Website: walmart
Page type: customer-info-address
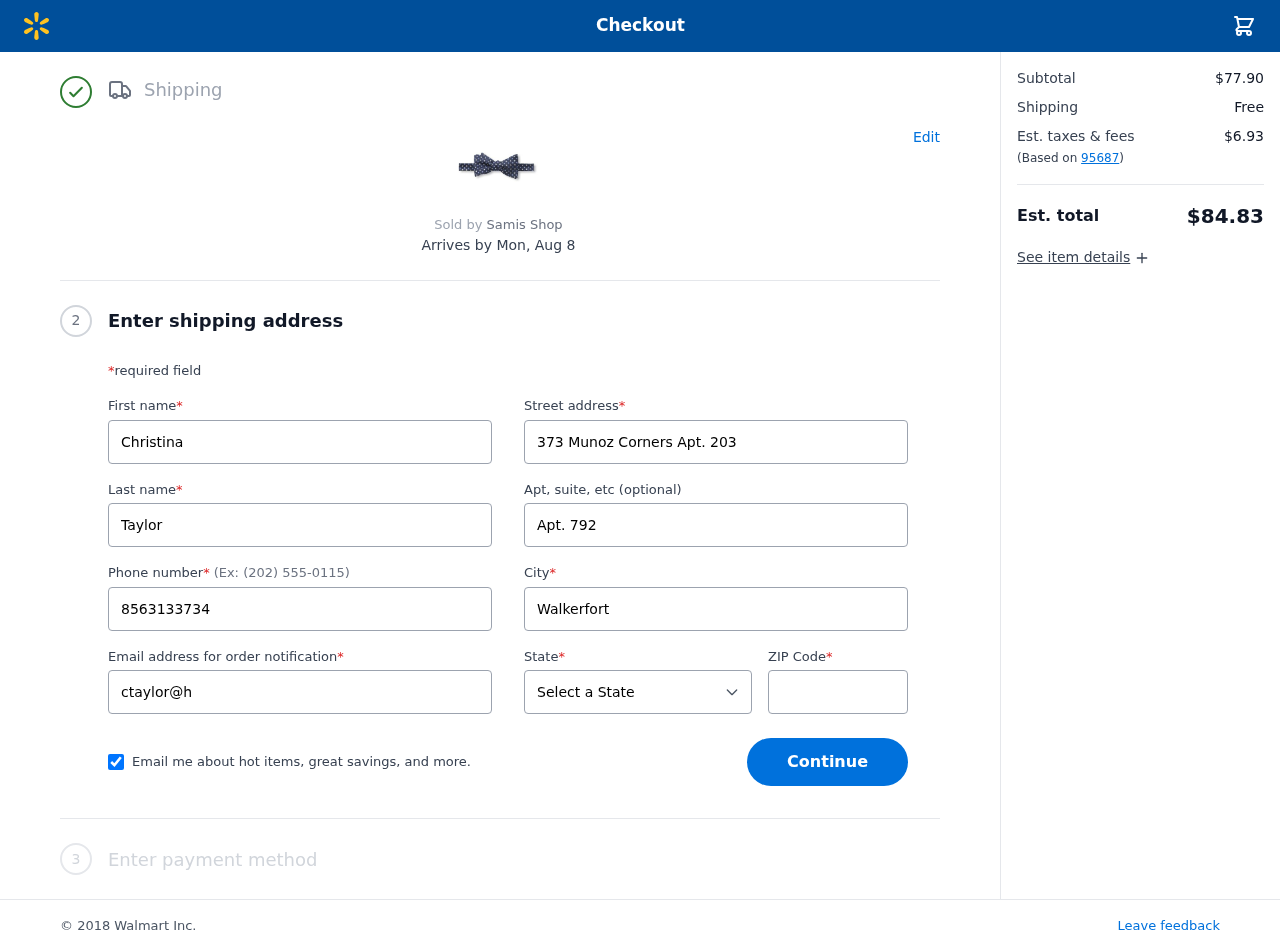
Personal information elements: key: PII_CITY
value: Walkerfort
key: PII_EMAIL
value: ctaylor@hotmail.com
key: PII_FIRSTNAME
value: Christina
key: PII_LASTNAME
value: Taylor
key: PII_PHONE
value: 8563133734
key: PII_POSTCODE
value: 95687
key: PII_STATE
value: Wisconsin
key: PII_STREET
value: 373 Munoz Corners Apt. 203
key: PII_STREET2
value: Apt. 792
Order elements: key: ORDER_DELIVERY_DATE
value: Mon, Aug 8
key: ORDER_SUBTOTAL
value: $77.90
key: ORDER_SHIPPING_COST
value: Free
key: ORDER_TAX
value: $6.93
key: ORDER_TOTAL
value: $84.83